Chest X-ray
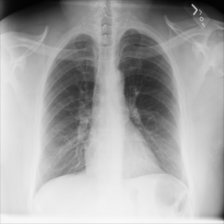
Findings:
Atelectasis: negative
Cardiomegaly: negative
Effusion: negative
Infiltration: negative
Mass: negative
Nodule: negative
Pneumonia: negative
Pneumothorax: negative
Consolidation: negative
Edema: negative
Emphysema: negative
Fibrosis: negative
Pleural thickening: negative
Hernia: negative